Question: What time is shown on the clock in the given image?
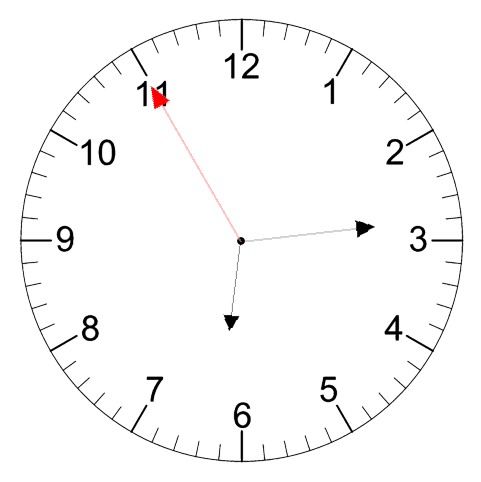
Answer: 06:13:55